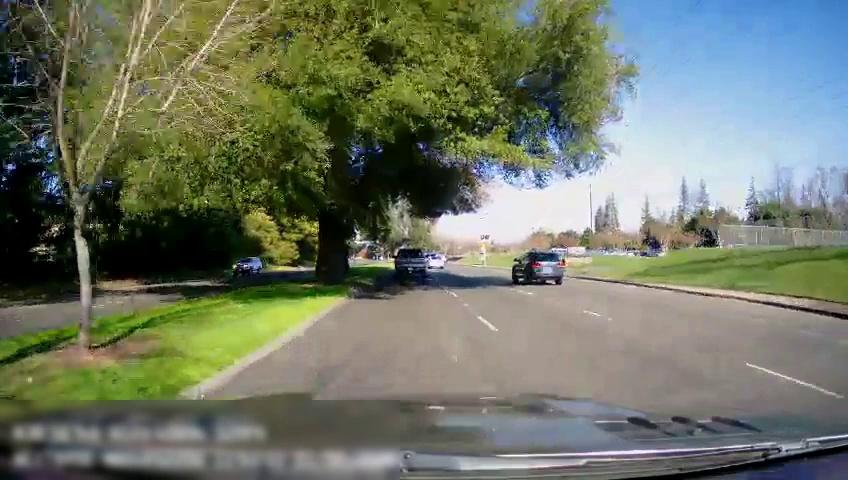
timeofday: Day
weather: Sunny
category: Drivable Space
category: Drivable Space
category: Vehicles | Car
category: Vehicles | Truck
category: Vehicles | Car
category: Vehicles | Car
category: Lanes | Current Lane
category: Lanes | Alternate Lane